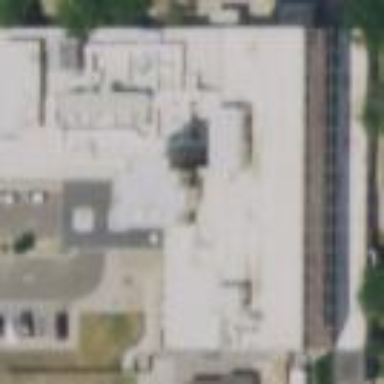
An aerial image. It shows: Hospital building with brown exterior. The roof is tan in color.